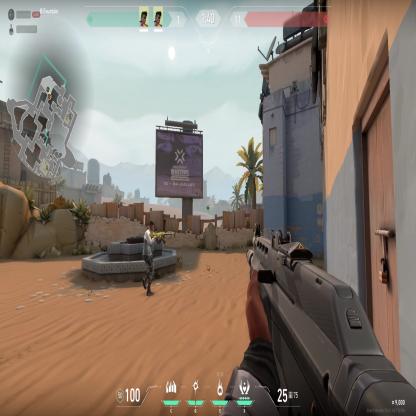
Label: teammate